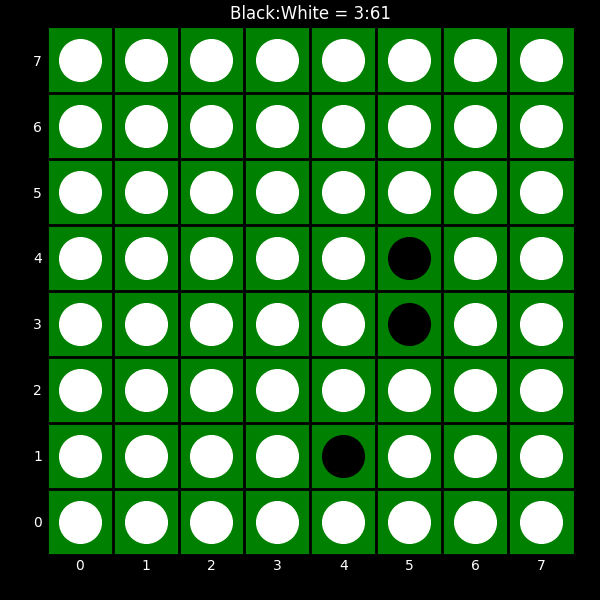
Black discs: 3
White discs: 61